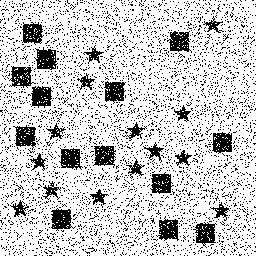
Squares: 14
Triangles: 0
Stars: 14
Total shapes: 28